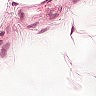
Metastatic tissue present: no